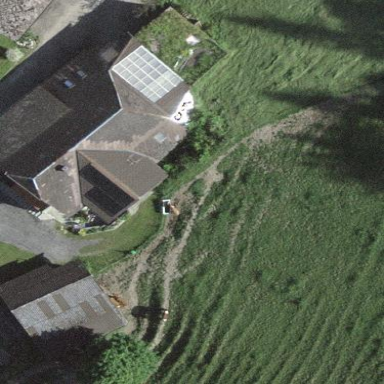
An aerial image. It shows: Farm building.